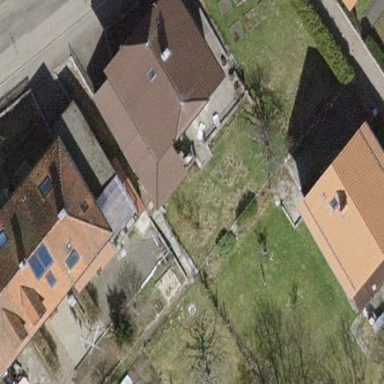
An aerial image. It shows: Detached building with half-hipped roof shape.